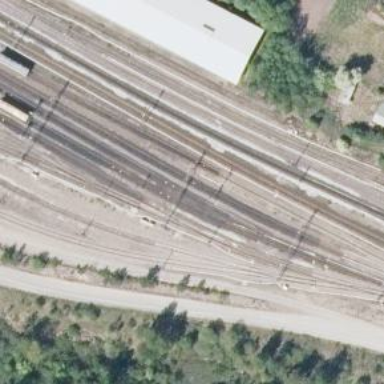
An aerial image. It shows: Railway yard with electrified contact lines.